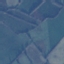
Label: Pasture